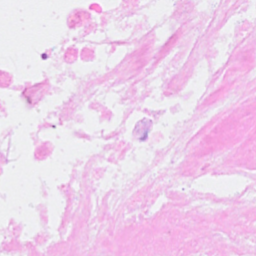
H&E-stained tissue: Breast